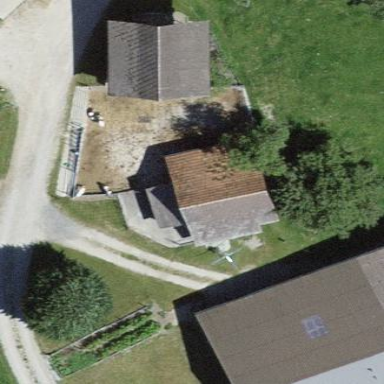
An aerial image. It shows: Rural barn.